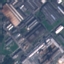
Label: Industrial